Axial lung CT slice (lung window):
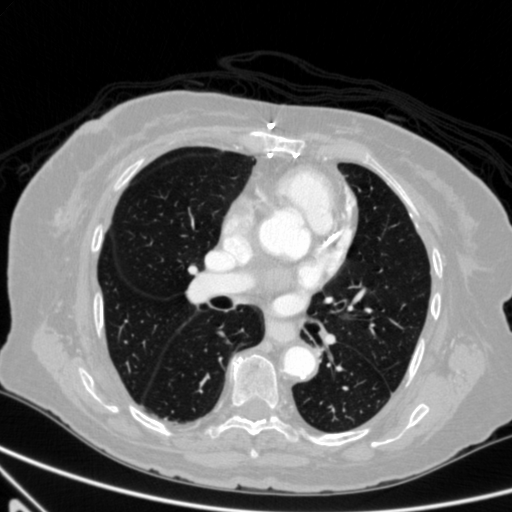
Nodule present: no